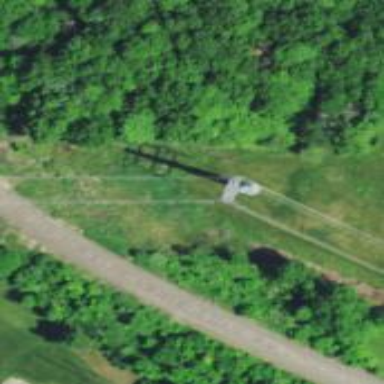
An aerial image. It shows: Power tower.